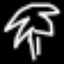
Label: palm tree